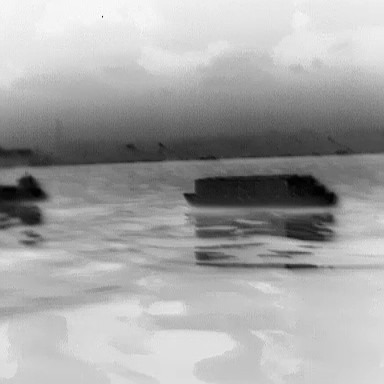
There are two objects shown in the infrared image, including a fishing_boat, and a liner.